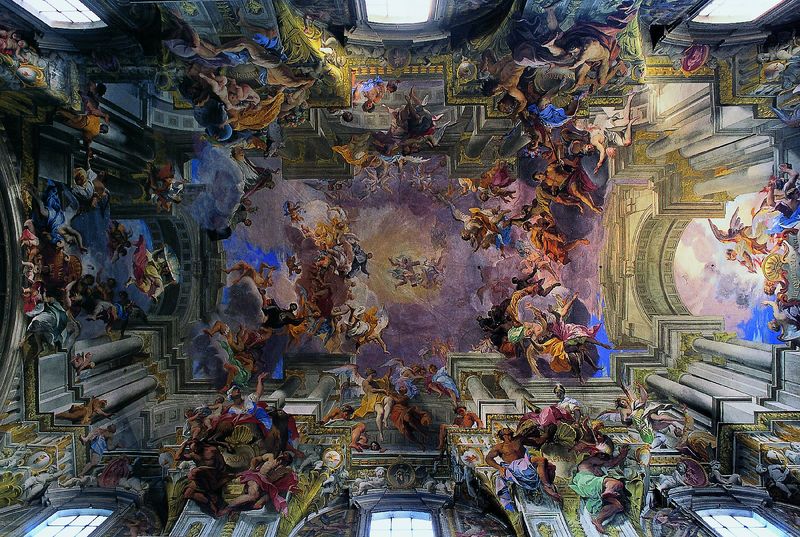
Titel: Sant’ Ignazio, Deckenfresken
Künstler: Andrea Pozzo
Standort: Rom, S. Ignazio (EU - I - Latium)
Schlagwörter: blau, flügel, gemälde, himmel, wolken, gelb, grün, menschen, bunt, fenster, licht, säulen, rot, schloss, tuch, barock, kirche, sonne, gold, decke, gewänder, fliegen, engel, perspektive, lila, saal, lichteinfall, freude, bögen, palast, strahlen, allegorie, mythologie, götter, heilige, deckengemälde, fresko, weinrot, wandbild, illusion, fresco, festsaal, unübersichtlich, scheinarchitektur, deckenbild, illuson, pozzo